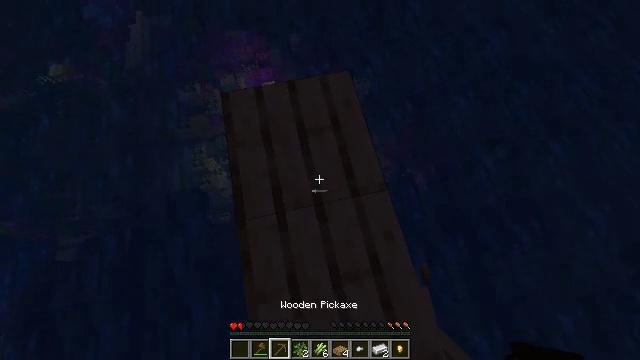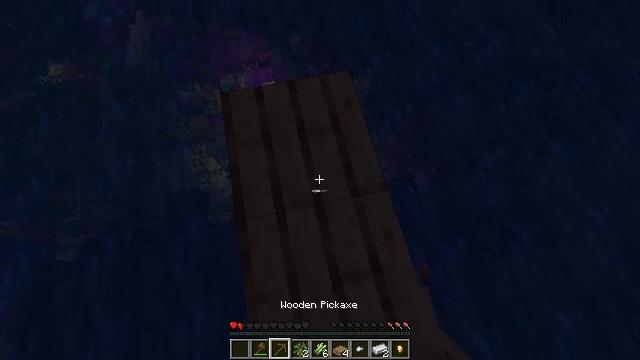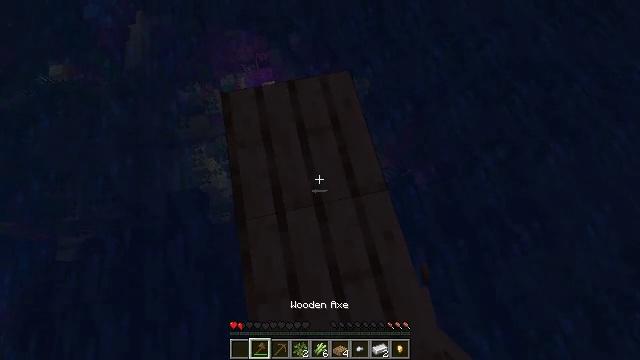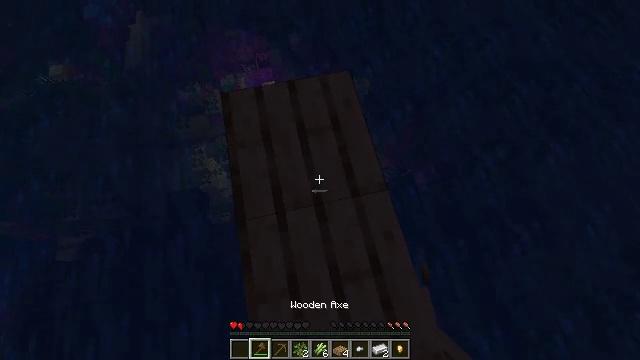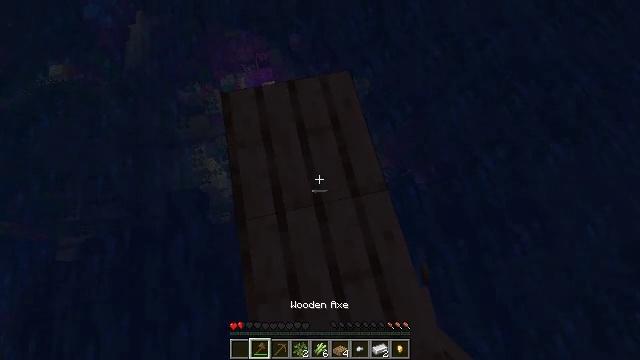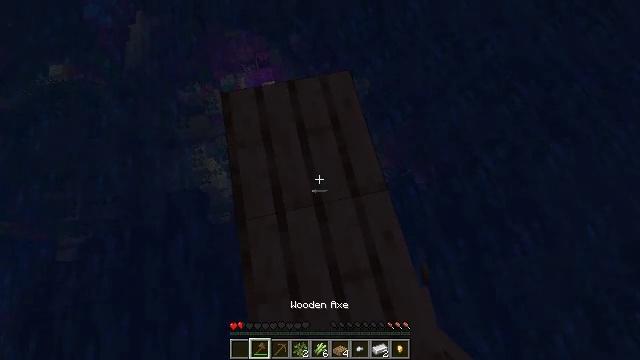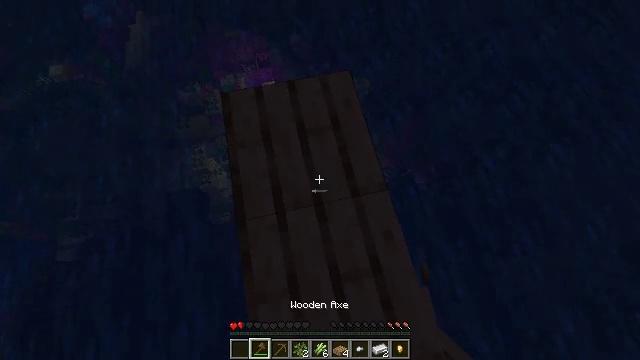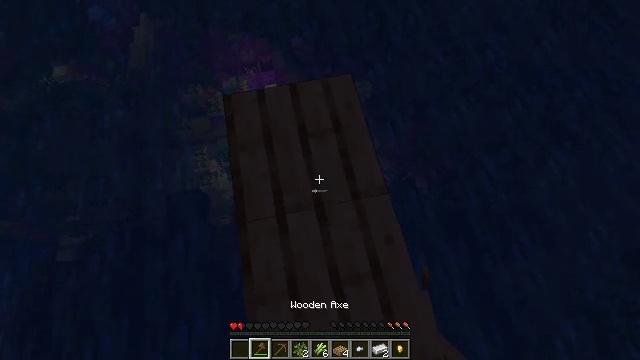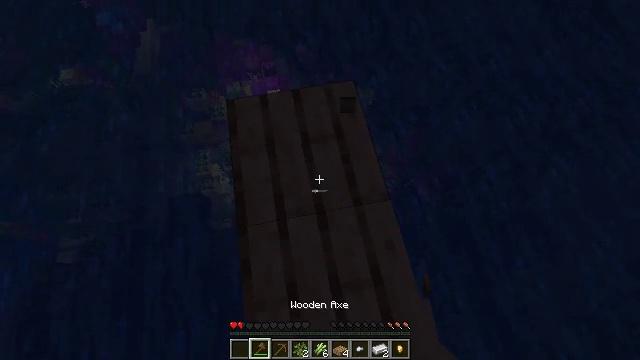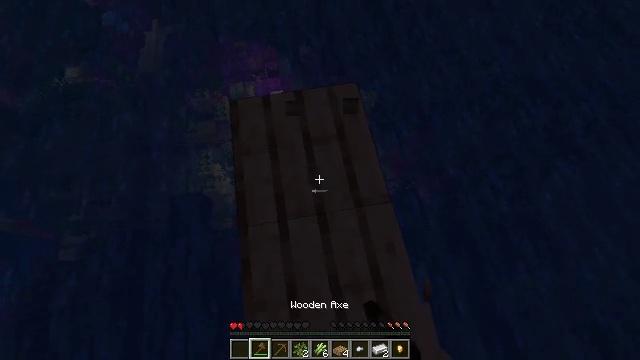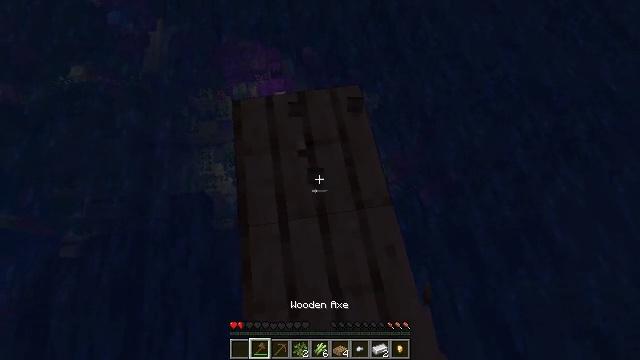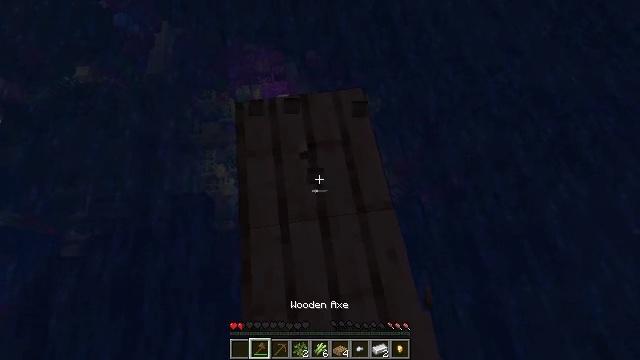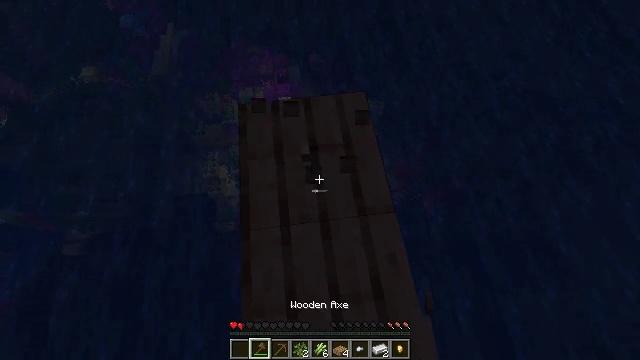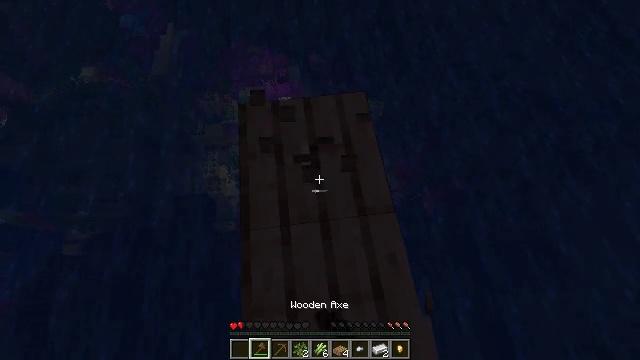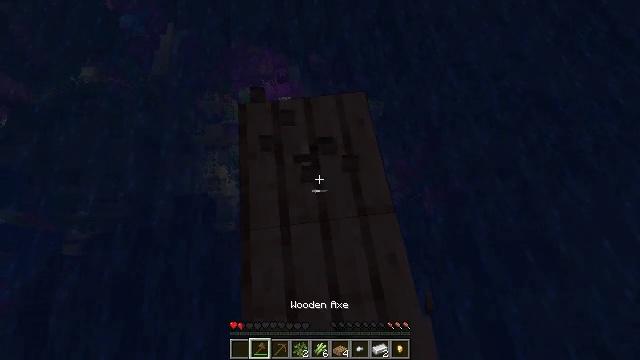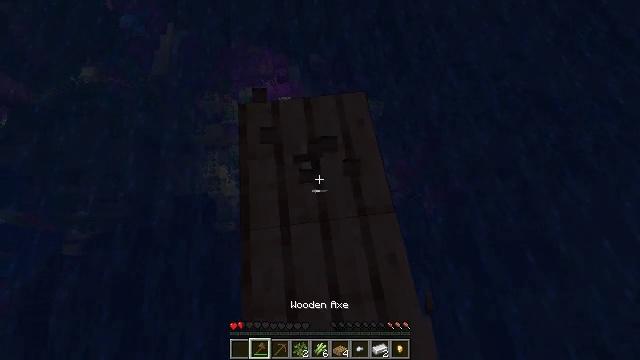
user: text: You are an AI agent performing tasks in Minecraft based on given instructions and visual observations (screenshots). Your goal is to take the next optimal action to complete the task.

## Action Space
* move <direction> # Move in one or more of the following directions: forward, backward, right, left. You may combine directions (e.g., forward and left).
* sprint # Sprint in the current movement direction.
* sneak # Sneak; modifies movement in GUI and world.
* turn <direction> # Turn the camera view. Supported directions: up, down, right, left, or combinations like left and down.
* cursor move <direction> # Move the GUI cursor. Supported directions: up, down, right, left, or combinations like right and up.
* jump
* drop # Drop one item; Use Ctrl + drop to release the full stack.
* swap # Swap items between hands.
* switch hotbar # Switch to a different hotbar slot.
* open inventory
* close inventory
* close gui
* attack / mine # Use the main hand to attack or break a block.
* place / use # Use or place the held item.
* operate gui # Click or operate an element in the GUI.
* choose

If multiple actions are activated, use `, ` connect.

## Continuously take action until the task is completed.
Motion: motion action
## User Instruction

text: Attack the oak slab to collect it.
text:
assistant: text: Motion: no_op
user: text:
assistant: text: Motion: no_op
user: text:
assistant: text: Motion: no_op
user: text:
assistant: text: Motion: no_op
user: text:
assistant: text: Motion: no_op
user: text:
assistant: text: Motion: no_op
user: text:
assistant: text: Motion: no_op
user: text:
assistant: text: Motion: turn up, attack / mine
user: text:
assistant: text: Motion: attack / mine
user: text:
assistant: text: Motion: attack / mine
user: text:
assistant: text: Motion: attack / mine
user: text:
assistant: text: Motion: attack / mine
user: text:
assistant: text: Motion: attack / mine
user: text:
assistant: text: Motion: attack / mine
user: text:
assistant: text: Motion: attack / mine
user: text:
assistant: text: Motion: attack / mine
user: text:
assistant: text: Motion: attack / mine
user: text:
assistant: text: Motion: attack / mine
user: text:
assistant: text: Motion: attack / mine
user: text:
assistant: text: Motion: attack / mine
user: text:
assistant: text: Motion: attack / mine
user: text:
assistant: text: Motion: attack / mine
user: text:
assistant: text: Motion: attack / mine
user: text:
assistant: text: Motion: attack / mine
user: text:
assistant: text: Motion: attack / mine
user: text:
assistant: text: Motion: attack / mine
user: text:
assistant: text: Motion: attack / mine
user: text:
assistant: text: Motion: attack / mine
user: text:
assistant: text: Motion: attack / mine
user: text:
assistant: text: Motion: attack / mine